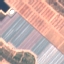
Land use / land cover: PermanentCrop